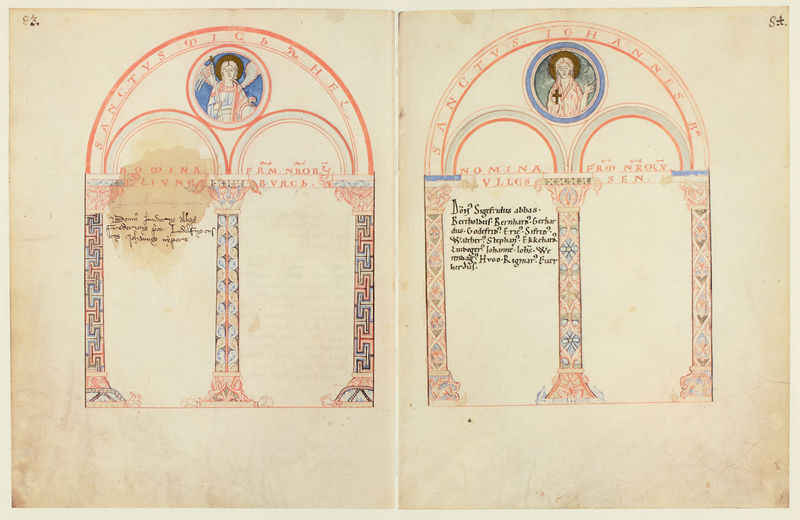
Titel: Liber Vitae der Abtei Corvey
Institution: Münster, Staatsarchiv
Schlagwörter: blau, flügel, fuß, gelb, grün, bunt, schwarz, säule, säulen, zeichnung, rot, malerei, muster, ornament, bibel, johannes, rahmen, kirche, gotik, rosa, kreis, rund, engel, farbig, schrift, papier, bogen, zwei, spalten, rand, rundbogen, lanze, inschrift, ornamente, halle, bögen, arkade, buch, medaillon, kloster, kreuz, torbogen, druck, seite, illustration, text, buchstaben, initiale, worte, unvollendet, kapitelle, namen, kapitell, buchdruck, flecken, pergament, arabisch, heiligenschein, seiten, christus, jesus, mittelalter, romanik, heiliger, plan, heilige, dorisch, filigran, heilig, maria, korinthisch, buchseiten, erzengel, meander, handschrift, wertvoll, michael, mäander, romanisch, latein, joahnnes, beschreibungen, buchmalerei, doppelseite, evangelisten, sankt, seitenzahl, engl, reuz, sanctus, nuchmalerei, nomina, runde bilder, erzenengel